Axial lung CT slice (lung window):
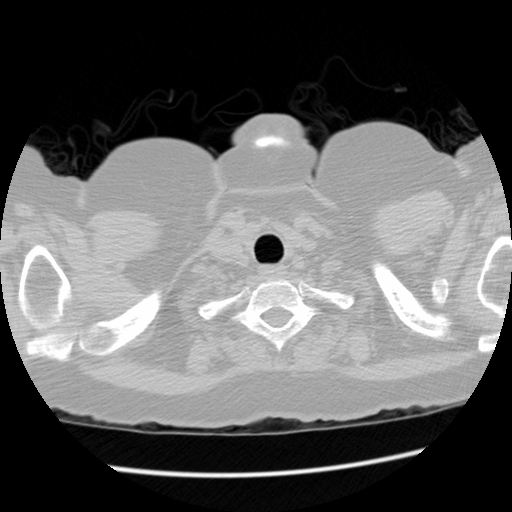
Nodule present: no